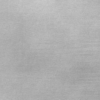
Label: dusty